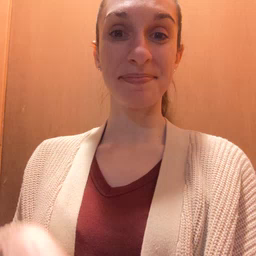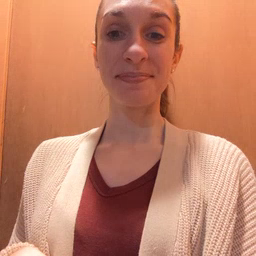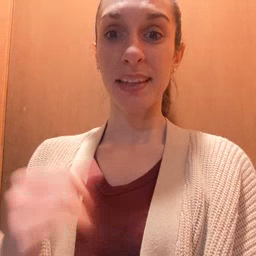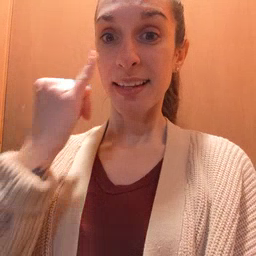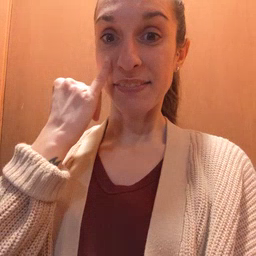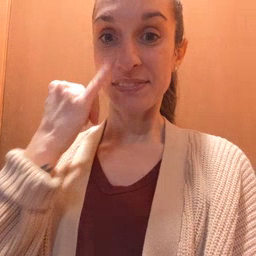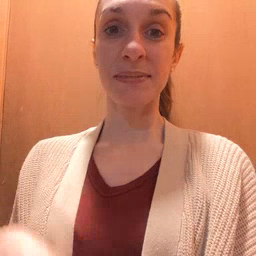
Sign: if